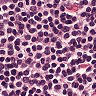
Metastatic tissue present: no